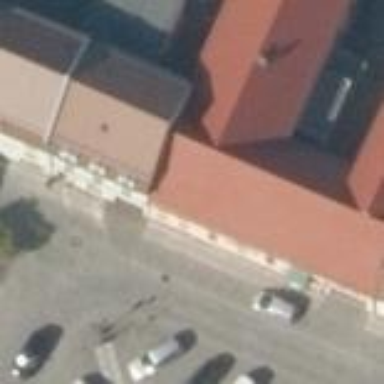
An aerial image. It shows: Hotel building.